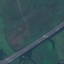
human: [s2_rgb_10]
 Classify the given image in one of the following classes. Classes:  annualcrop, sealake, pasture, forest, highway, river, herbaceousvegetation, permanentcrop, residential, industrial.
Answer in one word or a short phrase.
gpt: Highway